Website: walmart
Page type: gifting
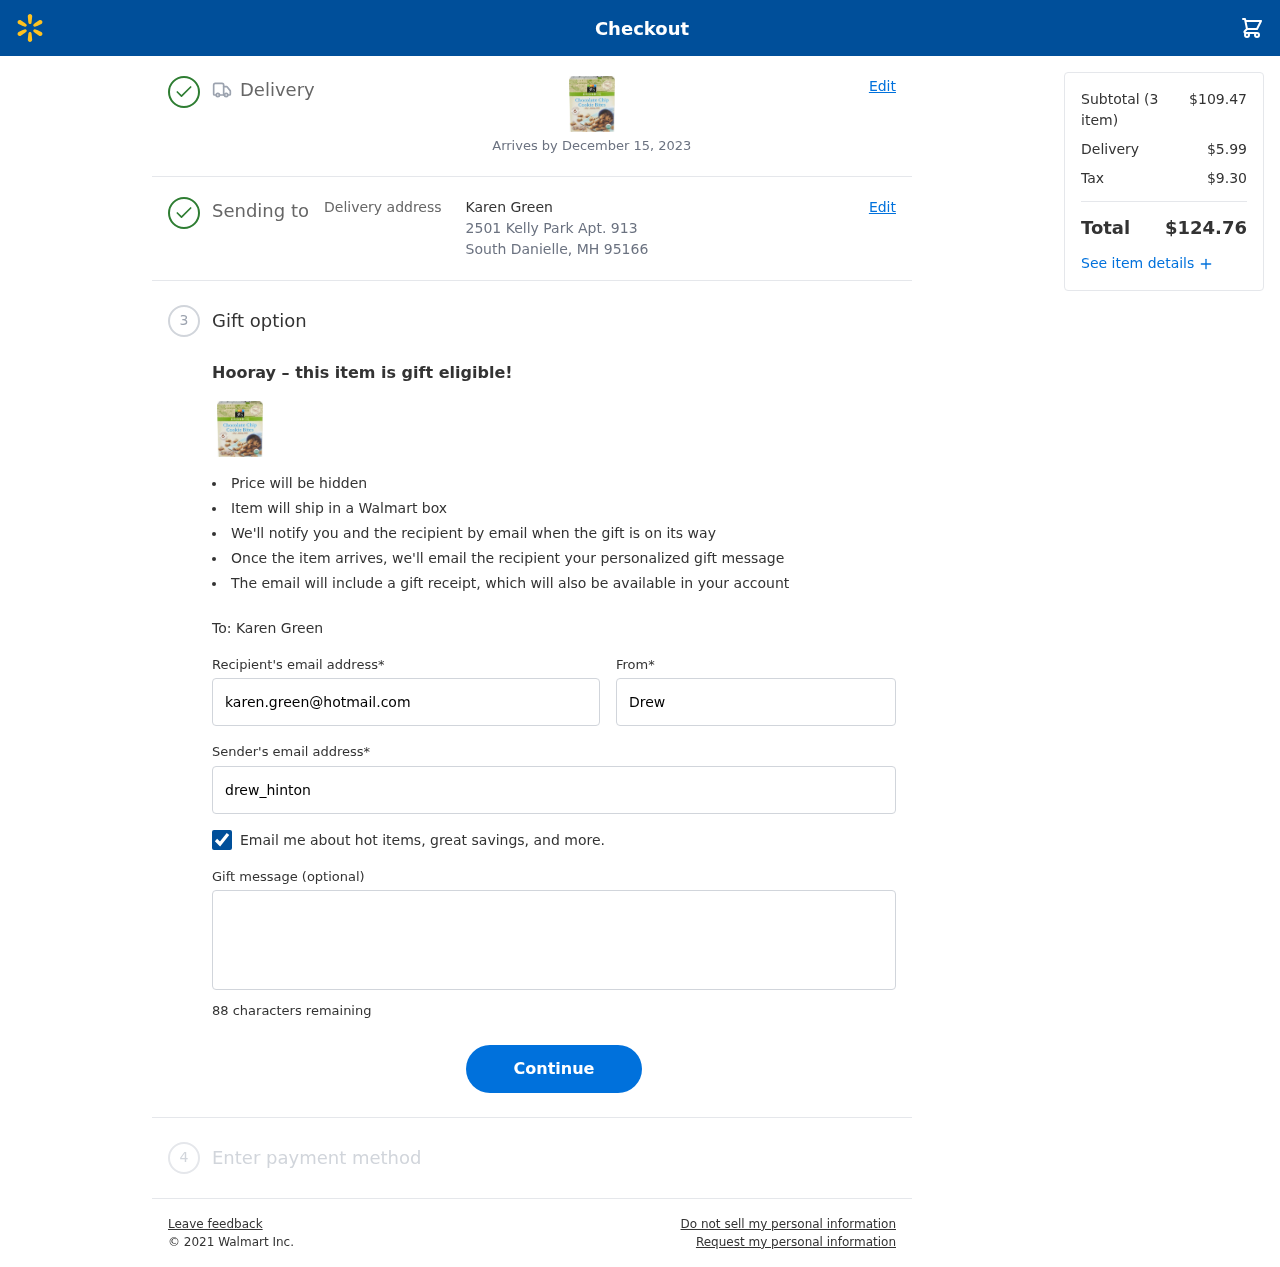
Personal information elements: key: PII_CITY_STATE_ZIP
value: South Danielle, MH 95166
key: PII_EMAIL
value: drew_hinton@hotmail.com
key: PII_FIRSTNAME
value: Drew
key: PII_GIFT_EMAIL
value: karen.green@hotmail.com
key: PII_GIFT_FULLNAME
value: Karen Green
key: PII_GIFT_MESSAGE
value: Hey Karen, I saw these delicious cookie bites and thought of you—I know how much you love a sweet treat! Enjoy these little moments of joy, just because you deserve them. Can’t wait to hear what you think!
Drew
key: PII_STREET
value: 2501 Kelly Park Apt. 913
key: PII_GIFT_FIRSTNAME
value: Karen
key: PII_GIFT_LASTNAME
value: Green
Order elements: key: ORDER_DELIVERY_DATE
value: Arrives by December 15, 2023
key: ORDER_NUM_ITEMS
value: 3
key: ORDER_SUBTOTAL
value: $109.47
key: ORDER_SHIPPING_COST
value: $5.99
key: ORDER_TAX
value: $9.30
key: ORDER_TOTAL
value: $124.76